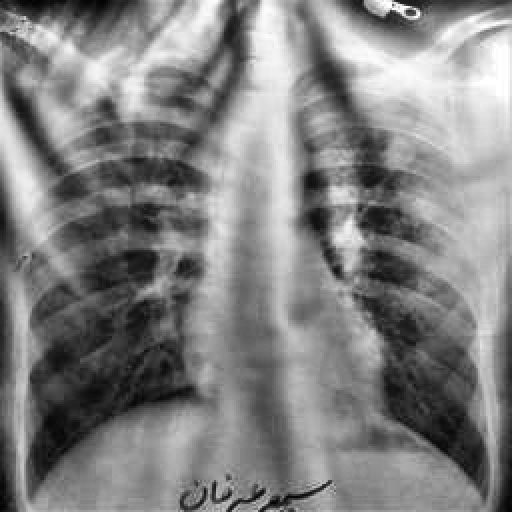
Finding: TUBERCULOSIS